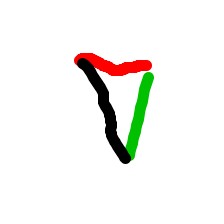
Shape: triangle